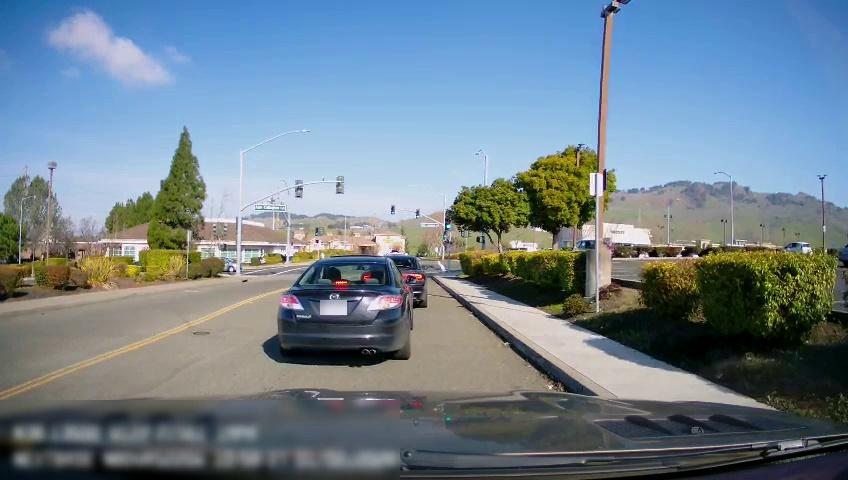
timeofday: Day
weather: Sunny
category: Drivable Space
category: Vehicles | Car
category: Vehicles | Car
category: Vehicles | Car
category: Vehicles | Car
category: Vehicles | Car
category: Vehicles | Car
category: Lanes | Current Lane
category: Lanes | Alternate Lane
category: Traffic | Signs
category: Traffic | Lights
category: Traffic | Lights
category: Traffic | Lights
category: Traffic | Signs
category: Traffic | Signs
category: Traffic | Lights
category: Traffic | Lights
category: Traffic | Signs
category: Traffic | Lights